Question: I have a Windows form named 'Form1' and panel within this form named 'panel1'. I use the panel only to place buttons there so that I can group them and work with them separately from the other buttons in my 'Form1'. For the purpose of my program I need to handle every button click made from the buttons inside 'panel1'. For this purpose I use the same code snippet:
'''
public Form1()
{
InitializeComponent();
// Set a click event handler for the button in the panel
foreach (var button in panel1.Controls.OfType<Button>())
{
button.Click += HandleClick;
}
}
'''
What I need to do is to have a way to identify which button exactly has been clicked. For this purpose I played a little bit with my handler method:
'''
private void HandleClick(object o, EventArgs e)
{
MessageBox.Show("HI" + o.ToString());
}
'''
which gave me some hope because I get this:

It's the second part - 'Text: button4' which is actually enough information to continue with my work. But I can't find a way to get this piece of information without some complicated string manipulations. So is there a way to get this or other unique information about the button been clicked given the way I have written my code?
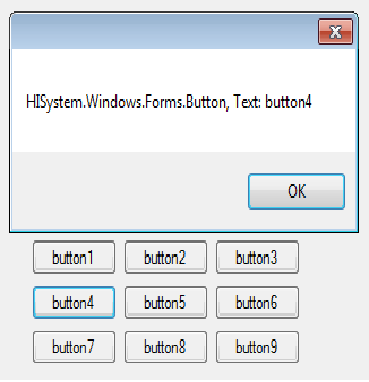
Answer: '''
private void HandleClick(object sender, EventArgs e)
{
var btn = sender as Button;
if (btn != null)
{
MessageBox.Show(btn.Text);
}
}
'''